Question: I need to implement such button for my Android app. It would be great to do this without using full image as button.
I've done almost the same button using '<shape>' with '<gradient>'. The only thing I need is to add bottom blue button shadow and include image.

Is it possible?
Thanks in advance.
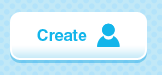
Answer: You can do this by combining Shape Drawables inside a Layered Drawable. To do so, you'll have 3 xml files as below:
- button.xml (the one you already have i guess) '''
<shape xmlns:android="http://schemas.android.com/apk/res/android"
android:shape="rectangle" >
<corners android:radius="16dp" />
<gradient
android:angle="270"
android:centerColor="#FFFFFF"
android:endColor="#CAEBF8"
android:startColor="#FFFFFF"
android:type="linear" />
<padding
android:bottom="8dp"
android:left="8dp"
android:right="8dp"
android:top="8dp" />
<stroke
android:width="2dp"
android:color="#FFFFFF" />
</shape>
'''
- button_bg.xml (to add the blue border below the button)'''
<shape xmlns:android="http://schemas.android.com/apk/res/android"
android:shape="rectangle" >
<corners android:radius="16dp" />
<solid android:color="#6FC8F1" />
</shape>
'''
- layered_button.xml (to combine the previous xml, and the drawable to use as background on your button)'''
<layer-list xmlns:android="http://schemas.android.com/apk/res/android" >
<item android:drawable="@drawable/button_bg"/>
<item
android:bottom="2dp"
android:drawable="@drawable/button"/>
</layer-list>
'''
You'll find more information on the Layer List in the <URL>